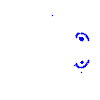
Particle: pion